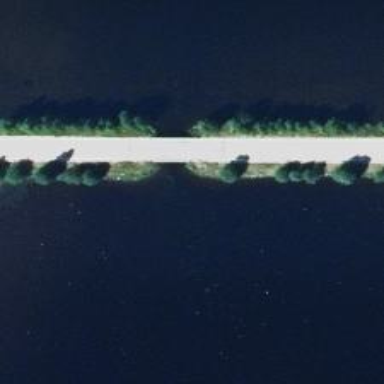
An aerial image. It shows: Trunk highway bridge with asphalt surface.